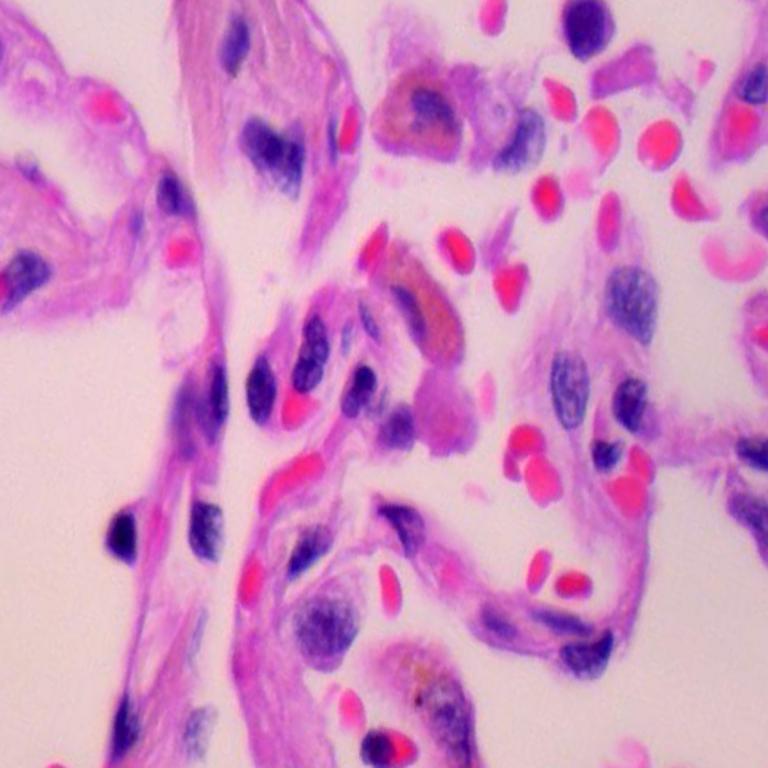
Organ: lung
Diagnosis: benign